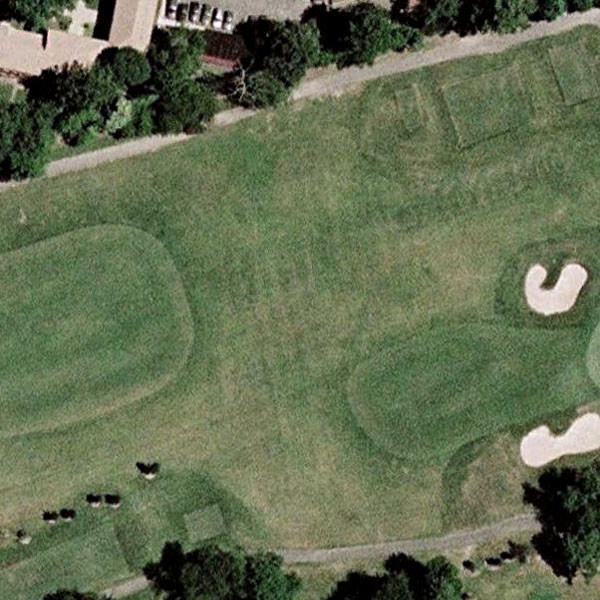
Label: Meadow